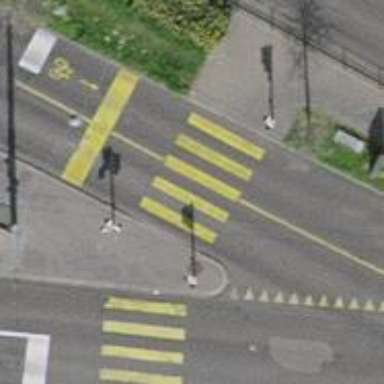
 there is cycle path that is shared with buses."